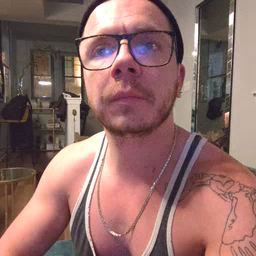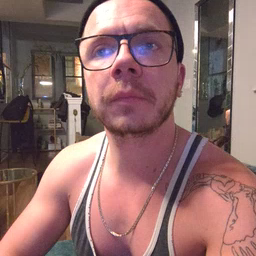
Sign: scissors